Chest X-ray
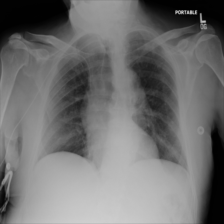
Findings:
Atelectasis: negative
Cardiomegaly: negative
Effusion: negative
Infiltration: negative
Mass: negative
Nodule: negative
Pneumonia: negative
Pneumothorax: negative
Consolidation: negative
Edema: negative
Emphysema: negative
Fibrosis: negative
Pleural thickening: negative
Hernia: negative